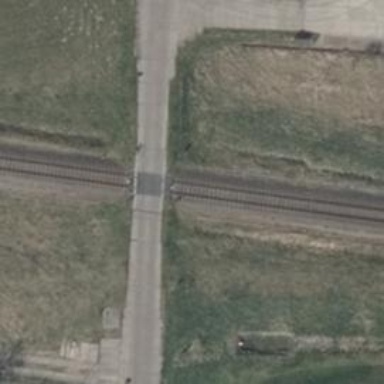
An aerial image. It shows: Level crossing along the railway.